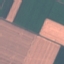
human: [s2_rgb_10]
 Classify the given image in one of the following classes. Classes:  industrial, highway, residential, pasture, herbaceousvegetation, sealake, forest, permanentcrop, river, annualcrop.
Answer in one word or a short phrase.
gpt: AnnualCrop